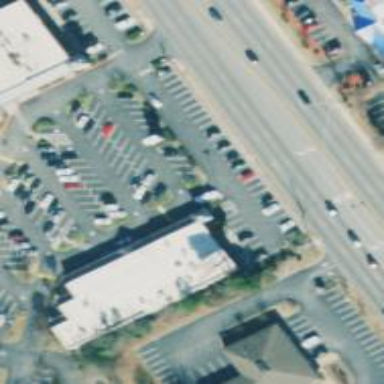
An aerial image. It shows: Retail building.